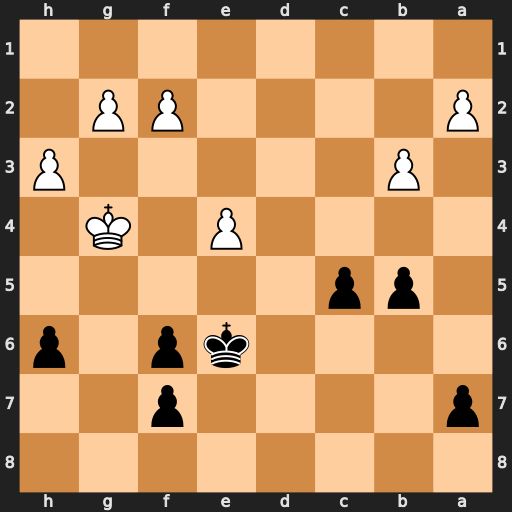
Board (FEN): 8/p4p2/4kp1p/1pp5/4P1K1/1P5P/P4PP1/8
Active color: b
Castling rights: -
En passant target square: -
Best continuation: Ke5 Kf3 Kd4